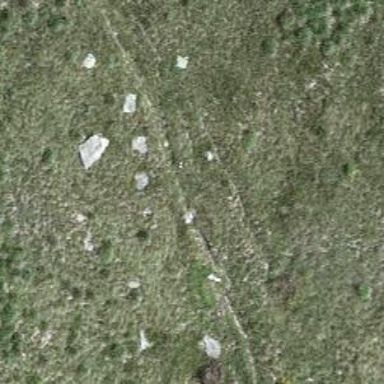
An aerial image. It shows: Path.